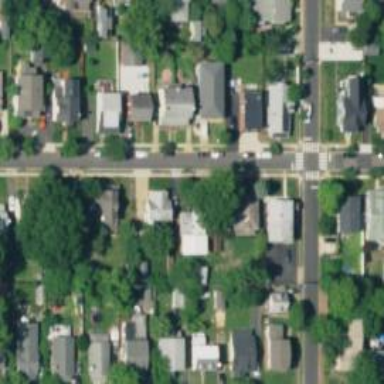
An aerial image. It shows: Neighborhood.